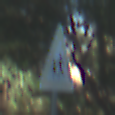
Verkehrszeichen: KinderRechts
Umgebung: Outdoor, Nature
Tageszeit: MorningAfternoon
Wetter: Clear
Licht: Natural
Jahreszeit: NotSpecified
Kontrast: LowContrast